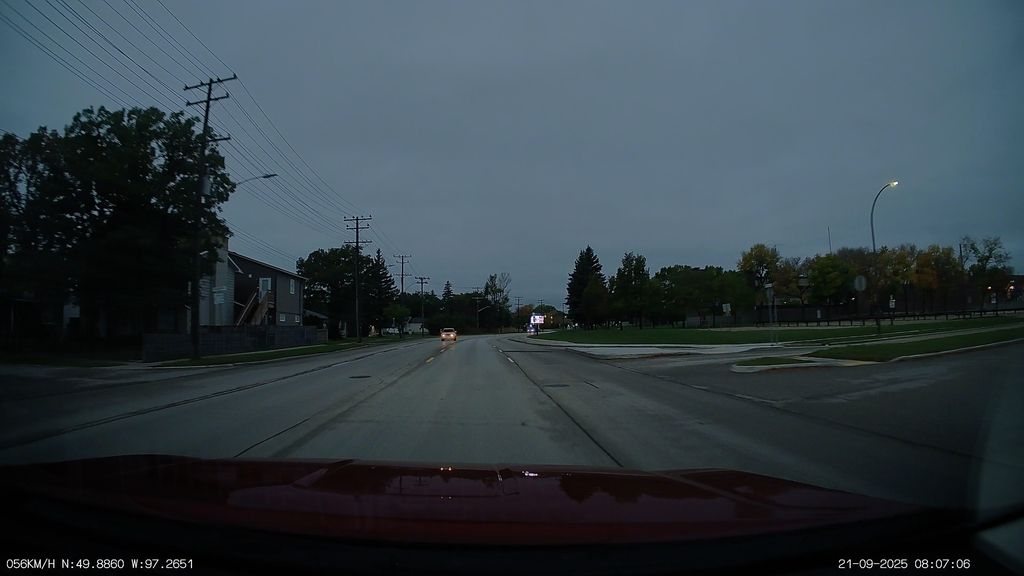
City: winnipeg